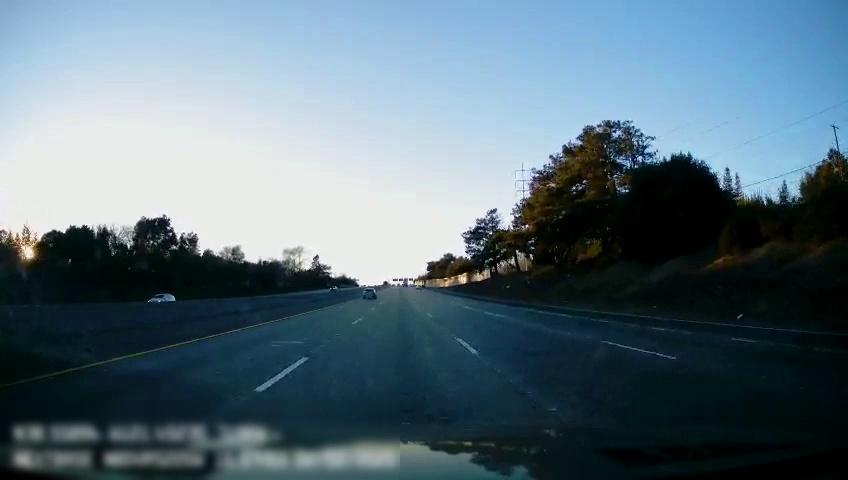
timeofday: Day
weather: Sunny
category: Drivable Space
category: Vehicles | SUV
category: Vehicles | Car
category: Lanes | Alternate Lane
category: Lanes | Current Lane
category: Lanes | Current Lane
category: Lanes | Alternate Lane
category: Lanes | Alternate Lane